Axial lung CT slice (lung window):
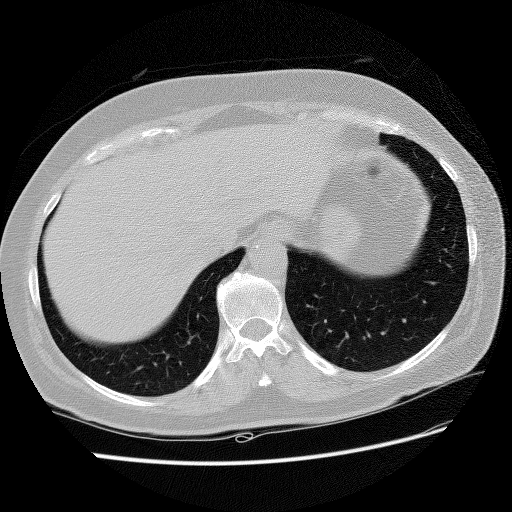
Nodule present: no